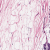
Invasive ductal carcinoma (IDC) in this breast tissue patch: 0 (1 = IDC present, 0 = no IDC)